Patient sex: F
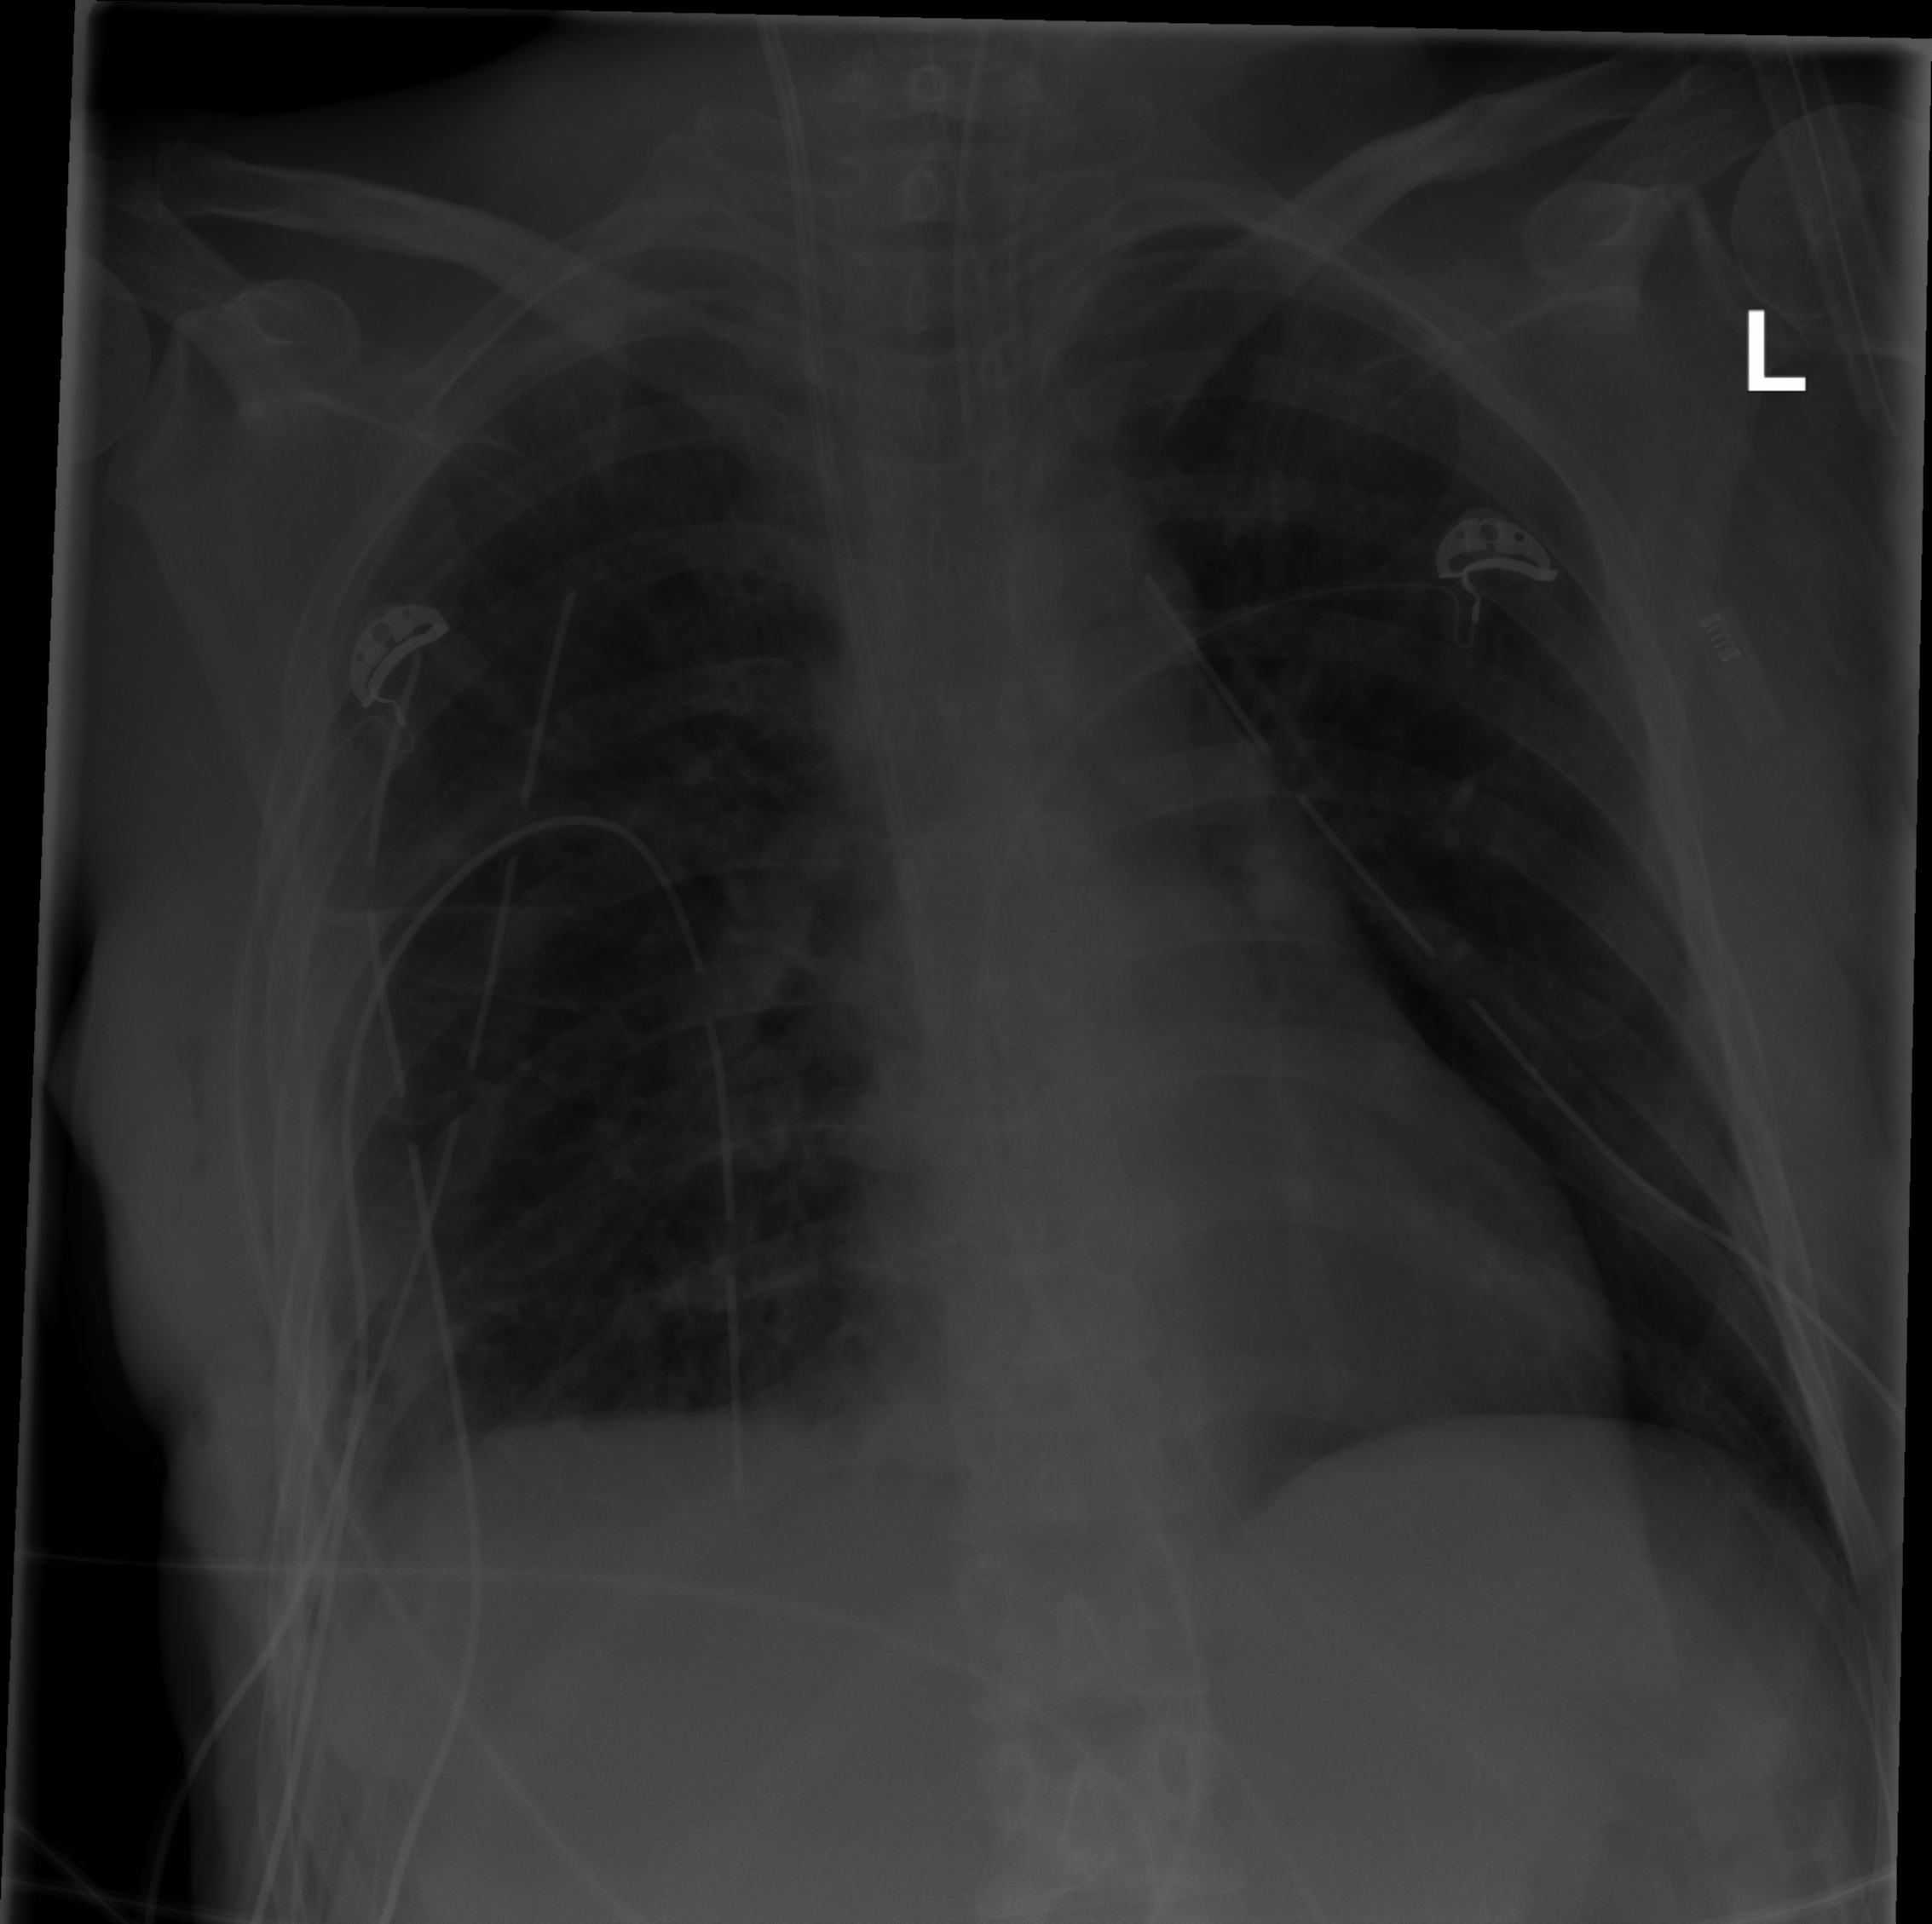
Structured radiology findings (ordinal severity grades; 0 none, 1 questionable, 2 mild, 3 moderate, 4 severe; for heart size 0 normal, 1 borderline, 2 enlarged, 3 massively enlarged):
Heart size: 0
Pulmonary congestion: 0
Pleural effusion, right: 2
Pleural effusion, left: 0
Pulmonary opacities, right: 0
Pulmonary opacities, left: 0
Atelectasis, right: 2
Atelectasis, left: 0